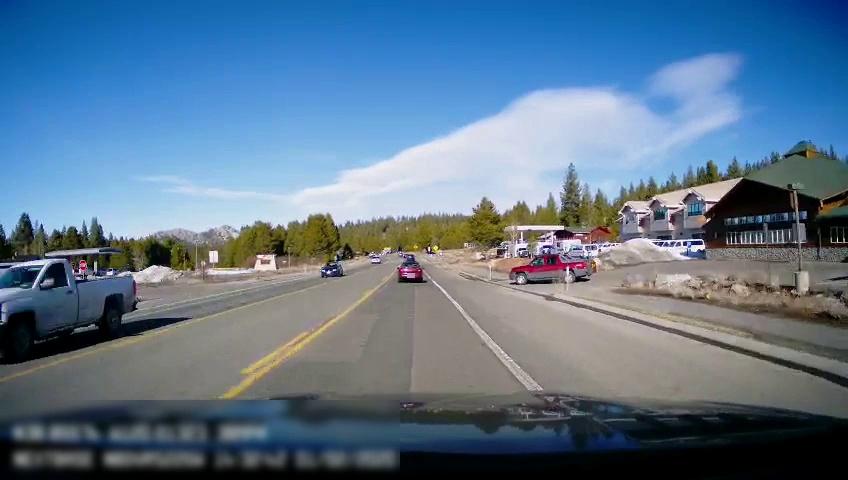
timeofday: Day
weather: Sunny
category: Drivable Space
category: Vehicles | Car
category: Vehicles | SUV
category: Vehicles | Truck
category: Vehicles | Car
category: Vehicles | SUV
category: Vehicles | Truck
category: Vehicles | Van
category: Vehicles | Truck
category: Vehicles | Truck
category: Vehicles | Truck
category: Vehicles | Truck
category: Vehicles | Van
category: Vehicles | Van
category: Lanes | Current Lane
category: Lanes | Current Lane
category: Lanes | Opposite Lane
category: Lanes | Opposite Lane
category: Lanes | Opposite Lane
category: Traffic | Signs